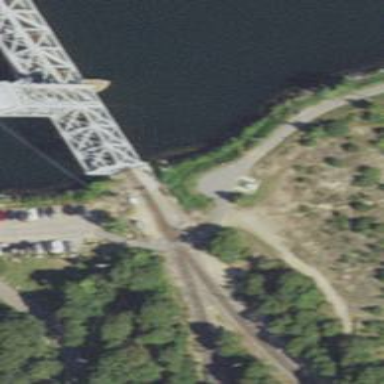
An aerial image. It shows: Lift movable railway bridge.